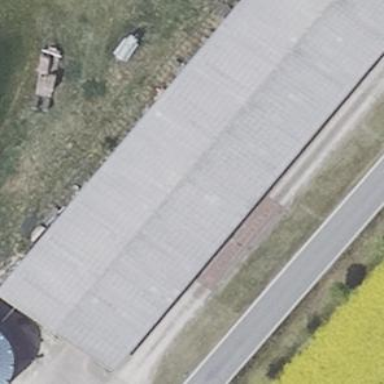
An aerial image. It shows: Light gray gabled roof on farm auxiliary building. The roof is oriented along the structure.